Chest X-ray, PA view. Patient: 60 years old, sex F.
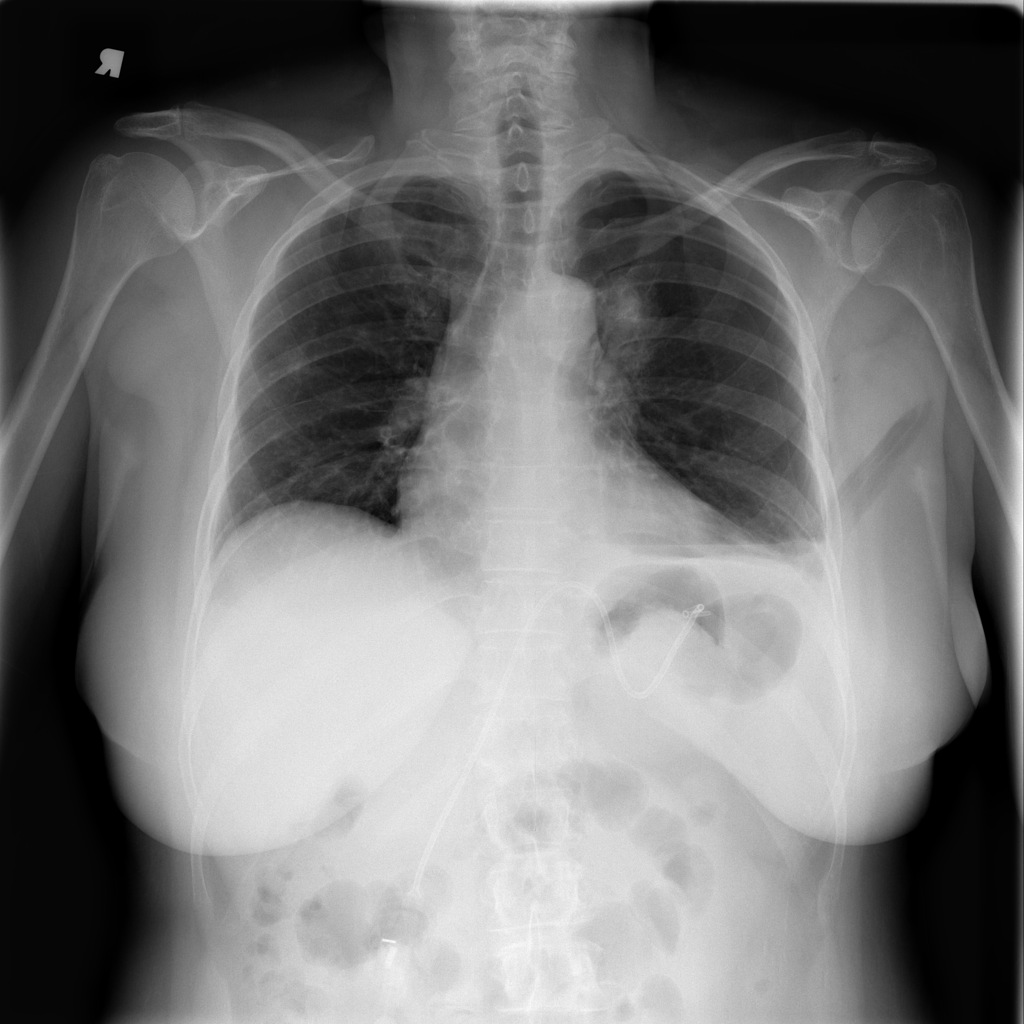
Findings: Mass